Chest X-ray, AP view. Patient: 63 years old, sex F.
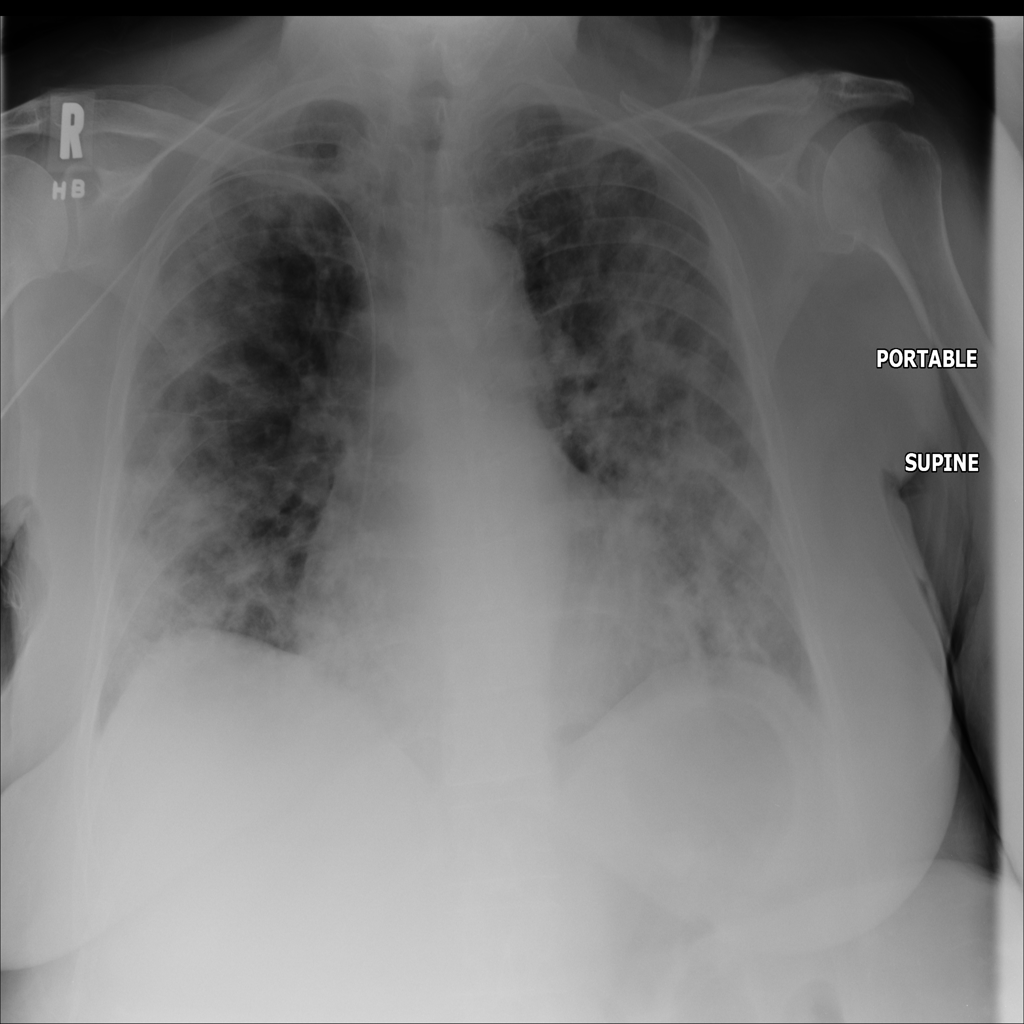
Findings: Infiltration